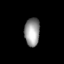
Tissue: lung
Cell type: Endothelial cells
Senescence score: 0.5695
Nuclear area (px): 419
Mean DAPI intensity: 152.659